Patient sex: F
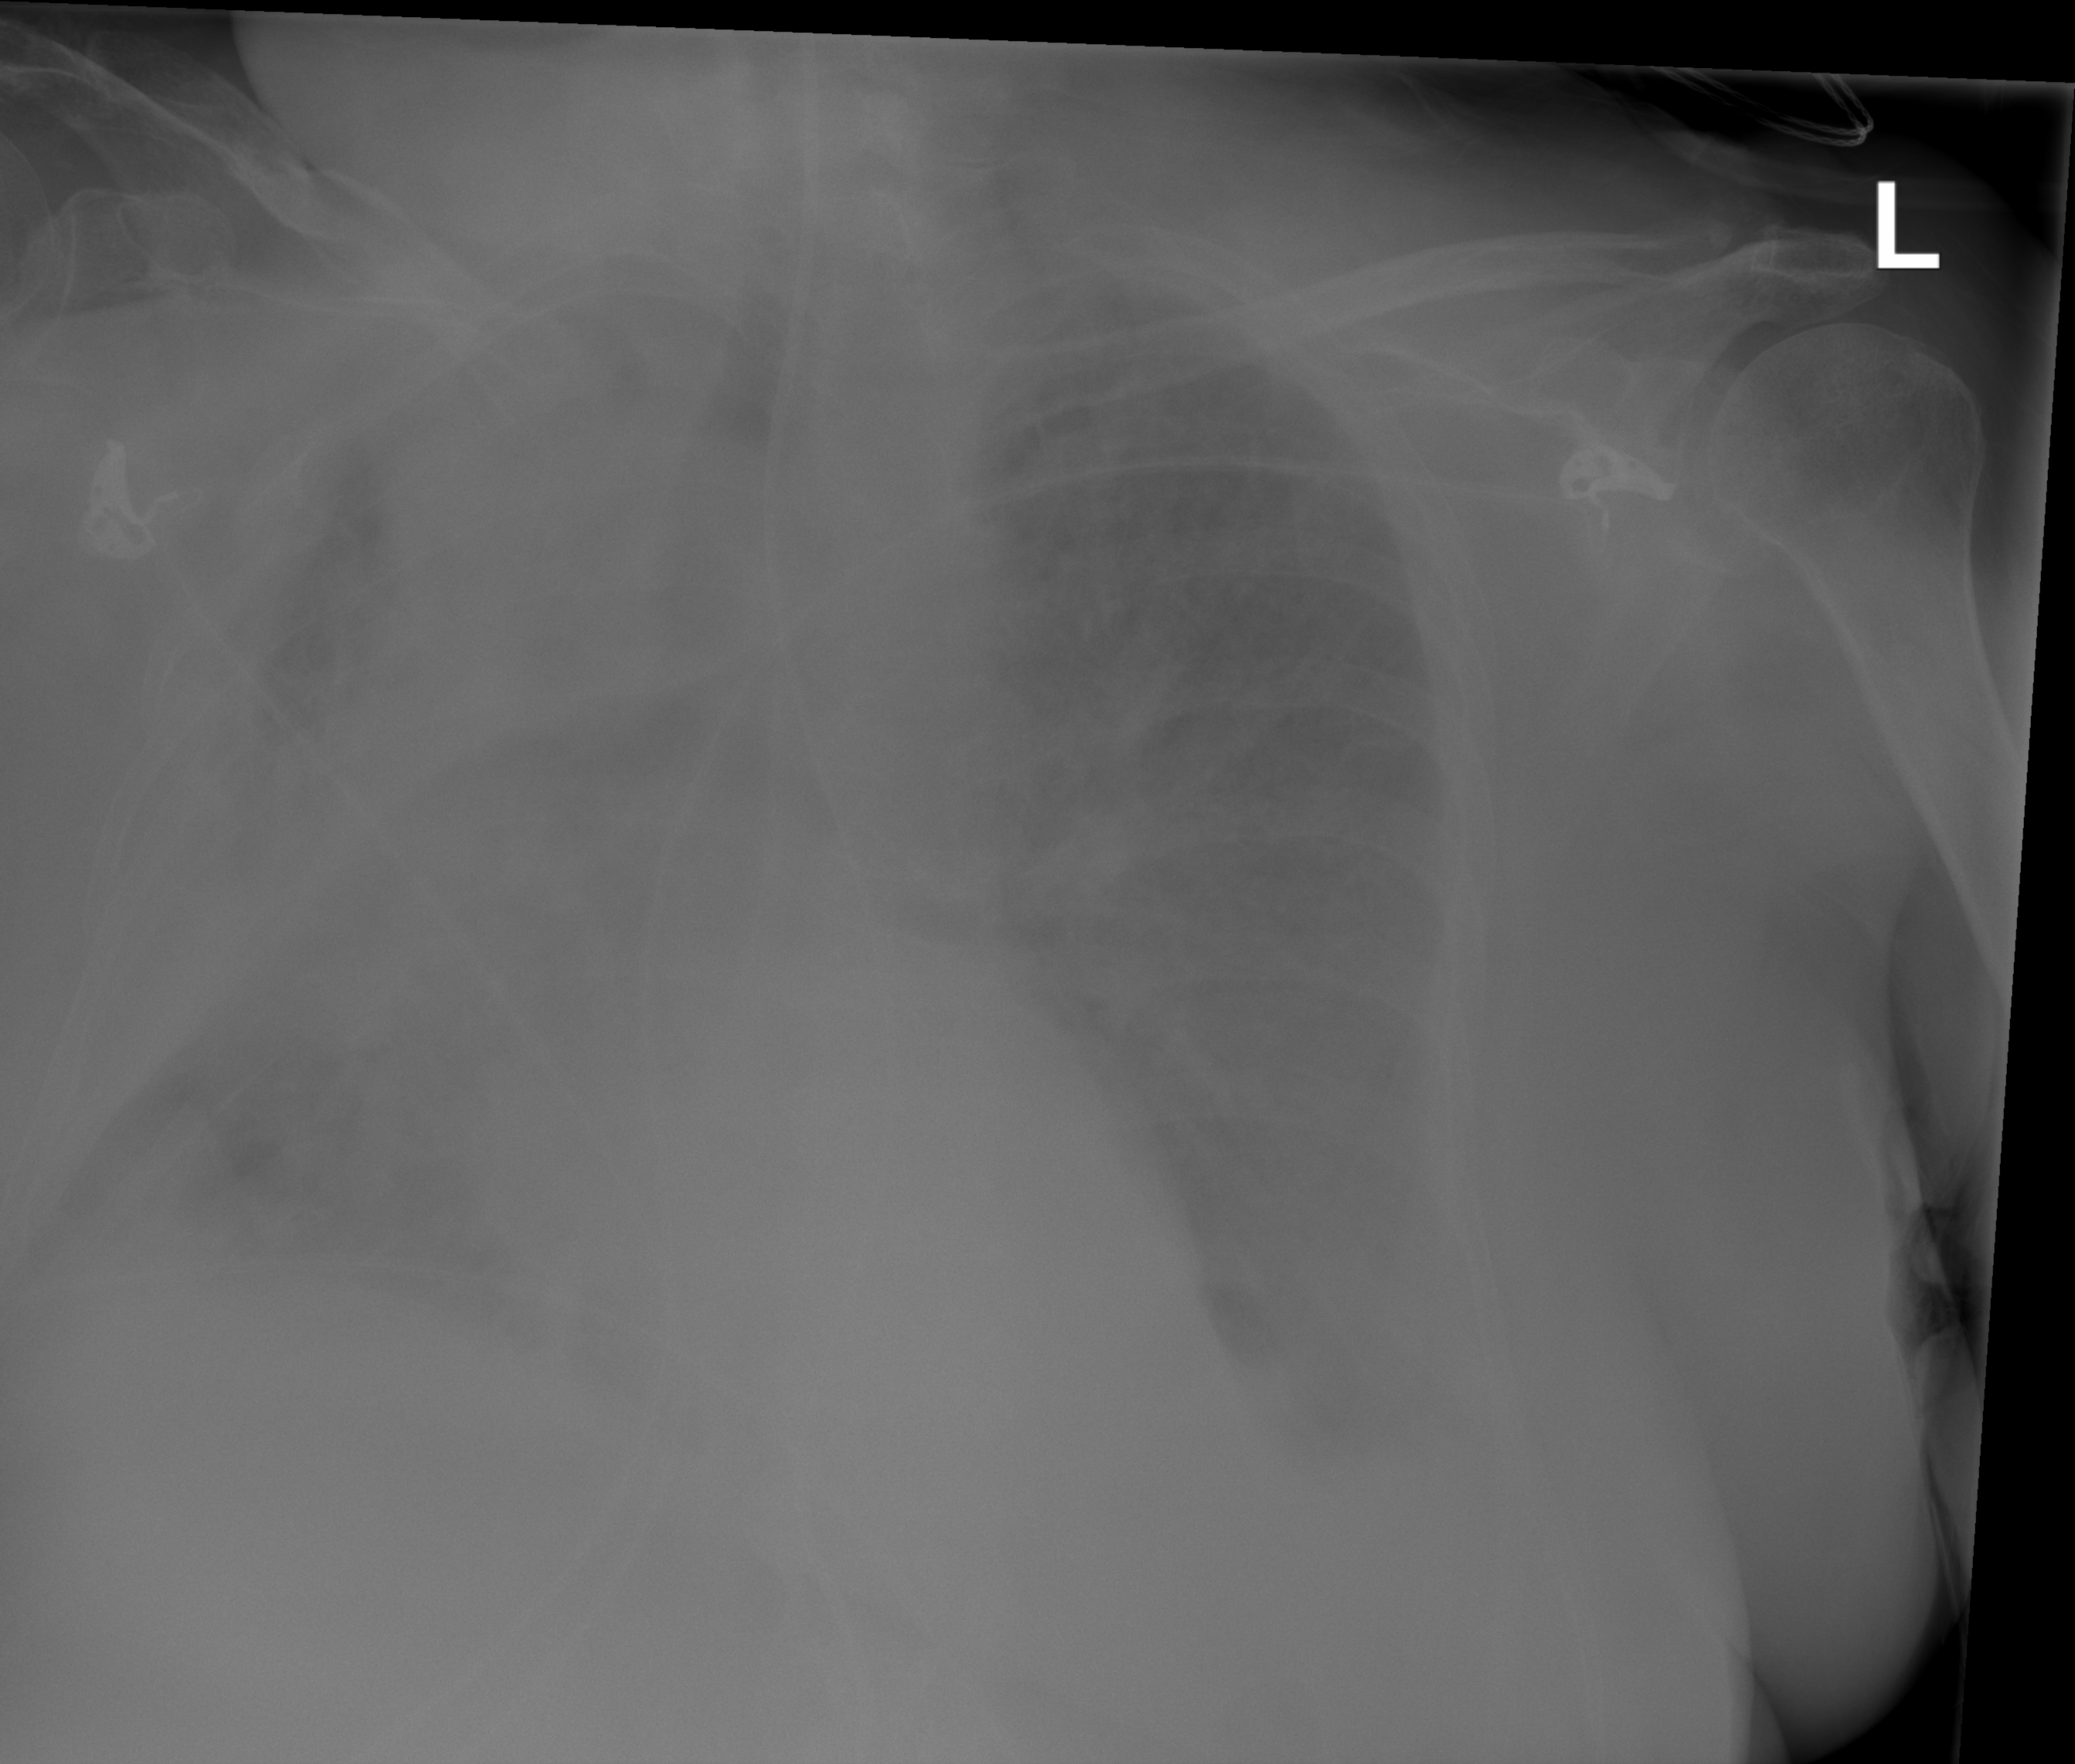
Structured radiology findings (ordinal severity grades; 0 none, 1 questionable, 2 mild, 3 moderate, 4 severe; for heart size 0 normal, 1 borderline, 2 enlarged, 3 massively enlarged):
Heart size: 2
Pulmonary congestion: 3
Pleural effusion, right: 2
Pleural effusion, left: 2
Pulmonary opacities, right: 2
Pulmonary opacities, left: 3
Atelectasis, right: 3
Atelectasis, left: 3